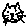
Label: cat